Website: macys
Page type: gifting
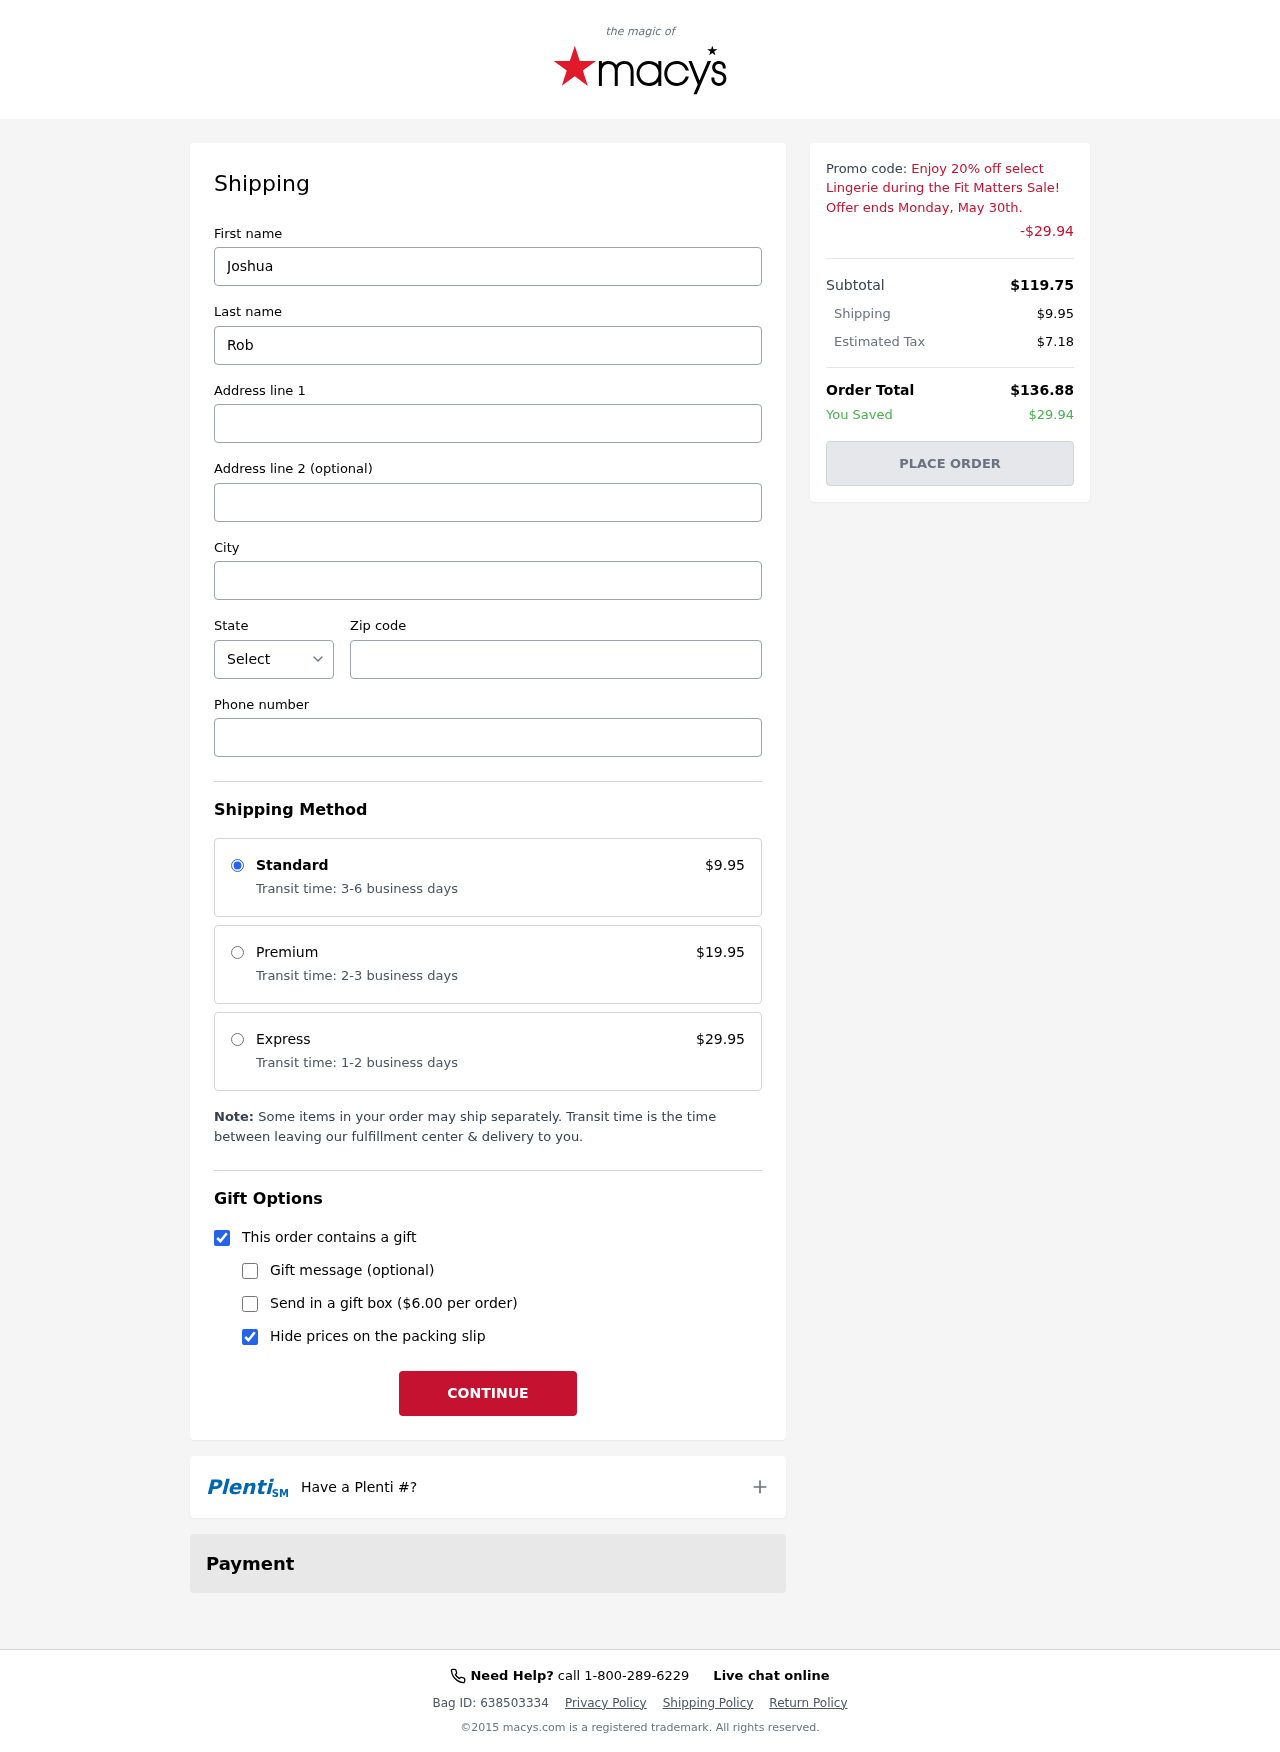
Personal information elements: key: PII_CITY
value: South Robert
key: PII_FIRSTNAME
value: Joshua
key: PII_LASTNAME
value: Robinson
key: PII_PHONE
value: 4998278174
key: PII_POSTCODE
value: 87888
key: PII_STATE_ABBR
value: KY
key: PII_STREET
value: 2946 Pearson Bypass
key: PII_STREET2
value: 4411 Campbell Ferry Apt. 500
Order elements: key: ORDER_SHIPPING_COST
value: $9.95
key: ORDER_DISCOUNT
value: -$29.94
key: ORDER_SUBTOTAL
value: $119.75
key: ORDER_TAX
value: $7.18
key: ORDER_TOTAL
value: $136.88
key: ORDER_SAVINGS
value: $29.94